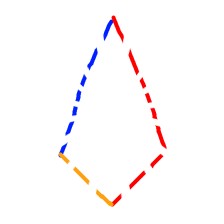
Shape: kite